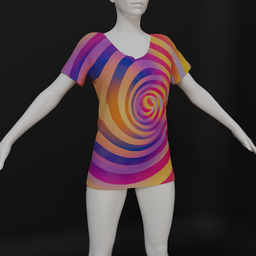
Label: people